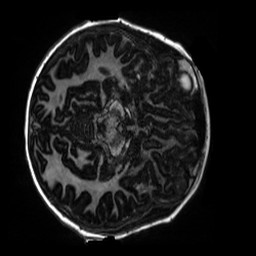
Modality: MP2RAGE
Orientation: axial
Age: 9
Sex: female
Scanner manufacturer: siemens
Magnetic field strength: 3 T
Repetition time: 4 s
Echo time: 0.00303 s